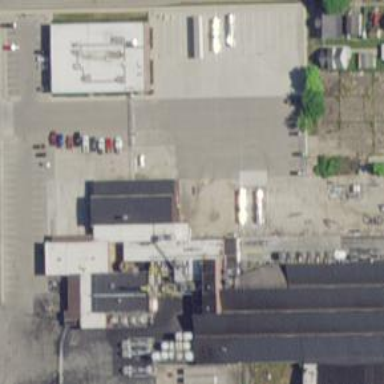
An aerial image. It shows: Historic factory.